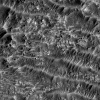
Atmospheric dust classification: not_dusty